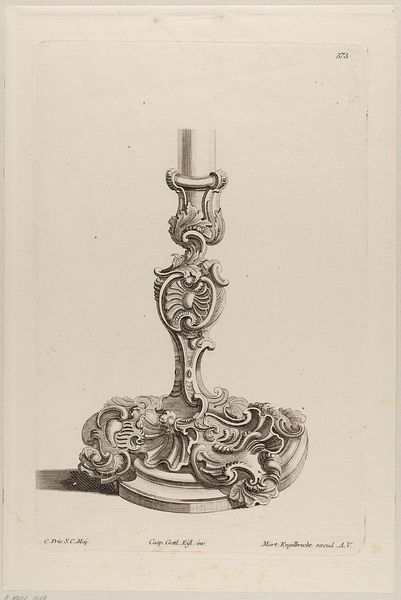
Titel: Ein Leuchter
Künstler: Martin Engelbrecht
Standort: Hamburg
Institution: Museum für Kunst und Gewerbe Hamburg
Schlagwörter: rokoko, grafik, graphik, ornamente, leuchter, fotografie, photographie, druckgraphik, druckgrafik, radierung, kunstgewerbe, kerzenhalter, kunsthandwerk, kandelaber, rocaille, goldschmiedearbeit, style, reproduktionen, industriedesign, druckerzeugnisse, muschelwerk, ornamentstich, vorlageblätter